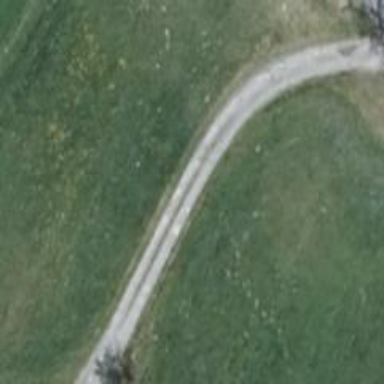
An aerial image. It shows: Sandy driveway.